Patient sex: M
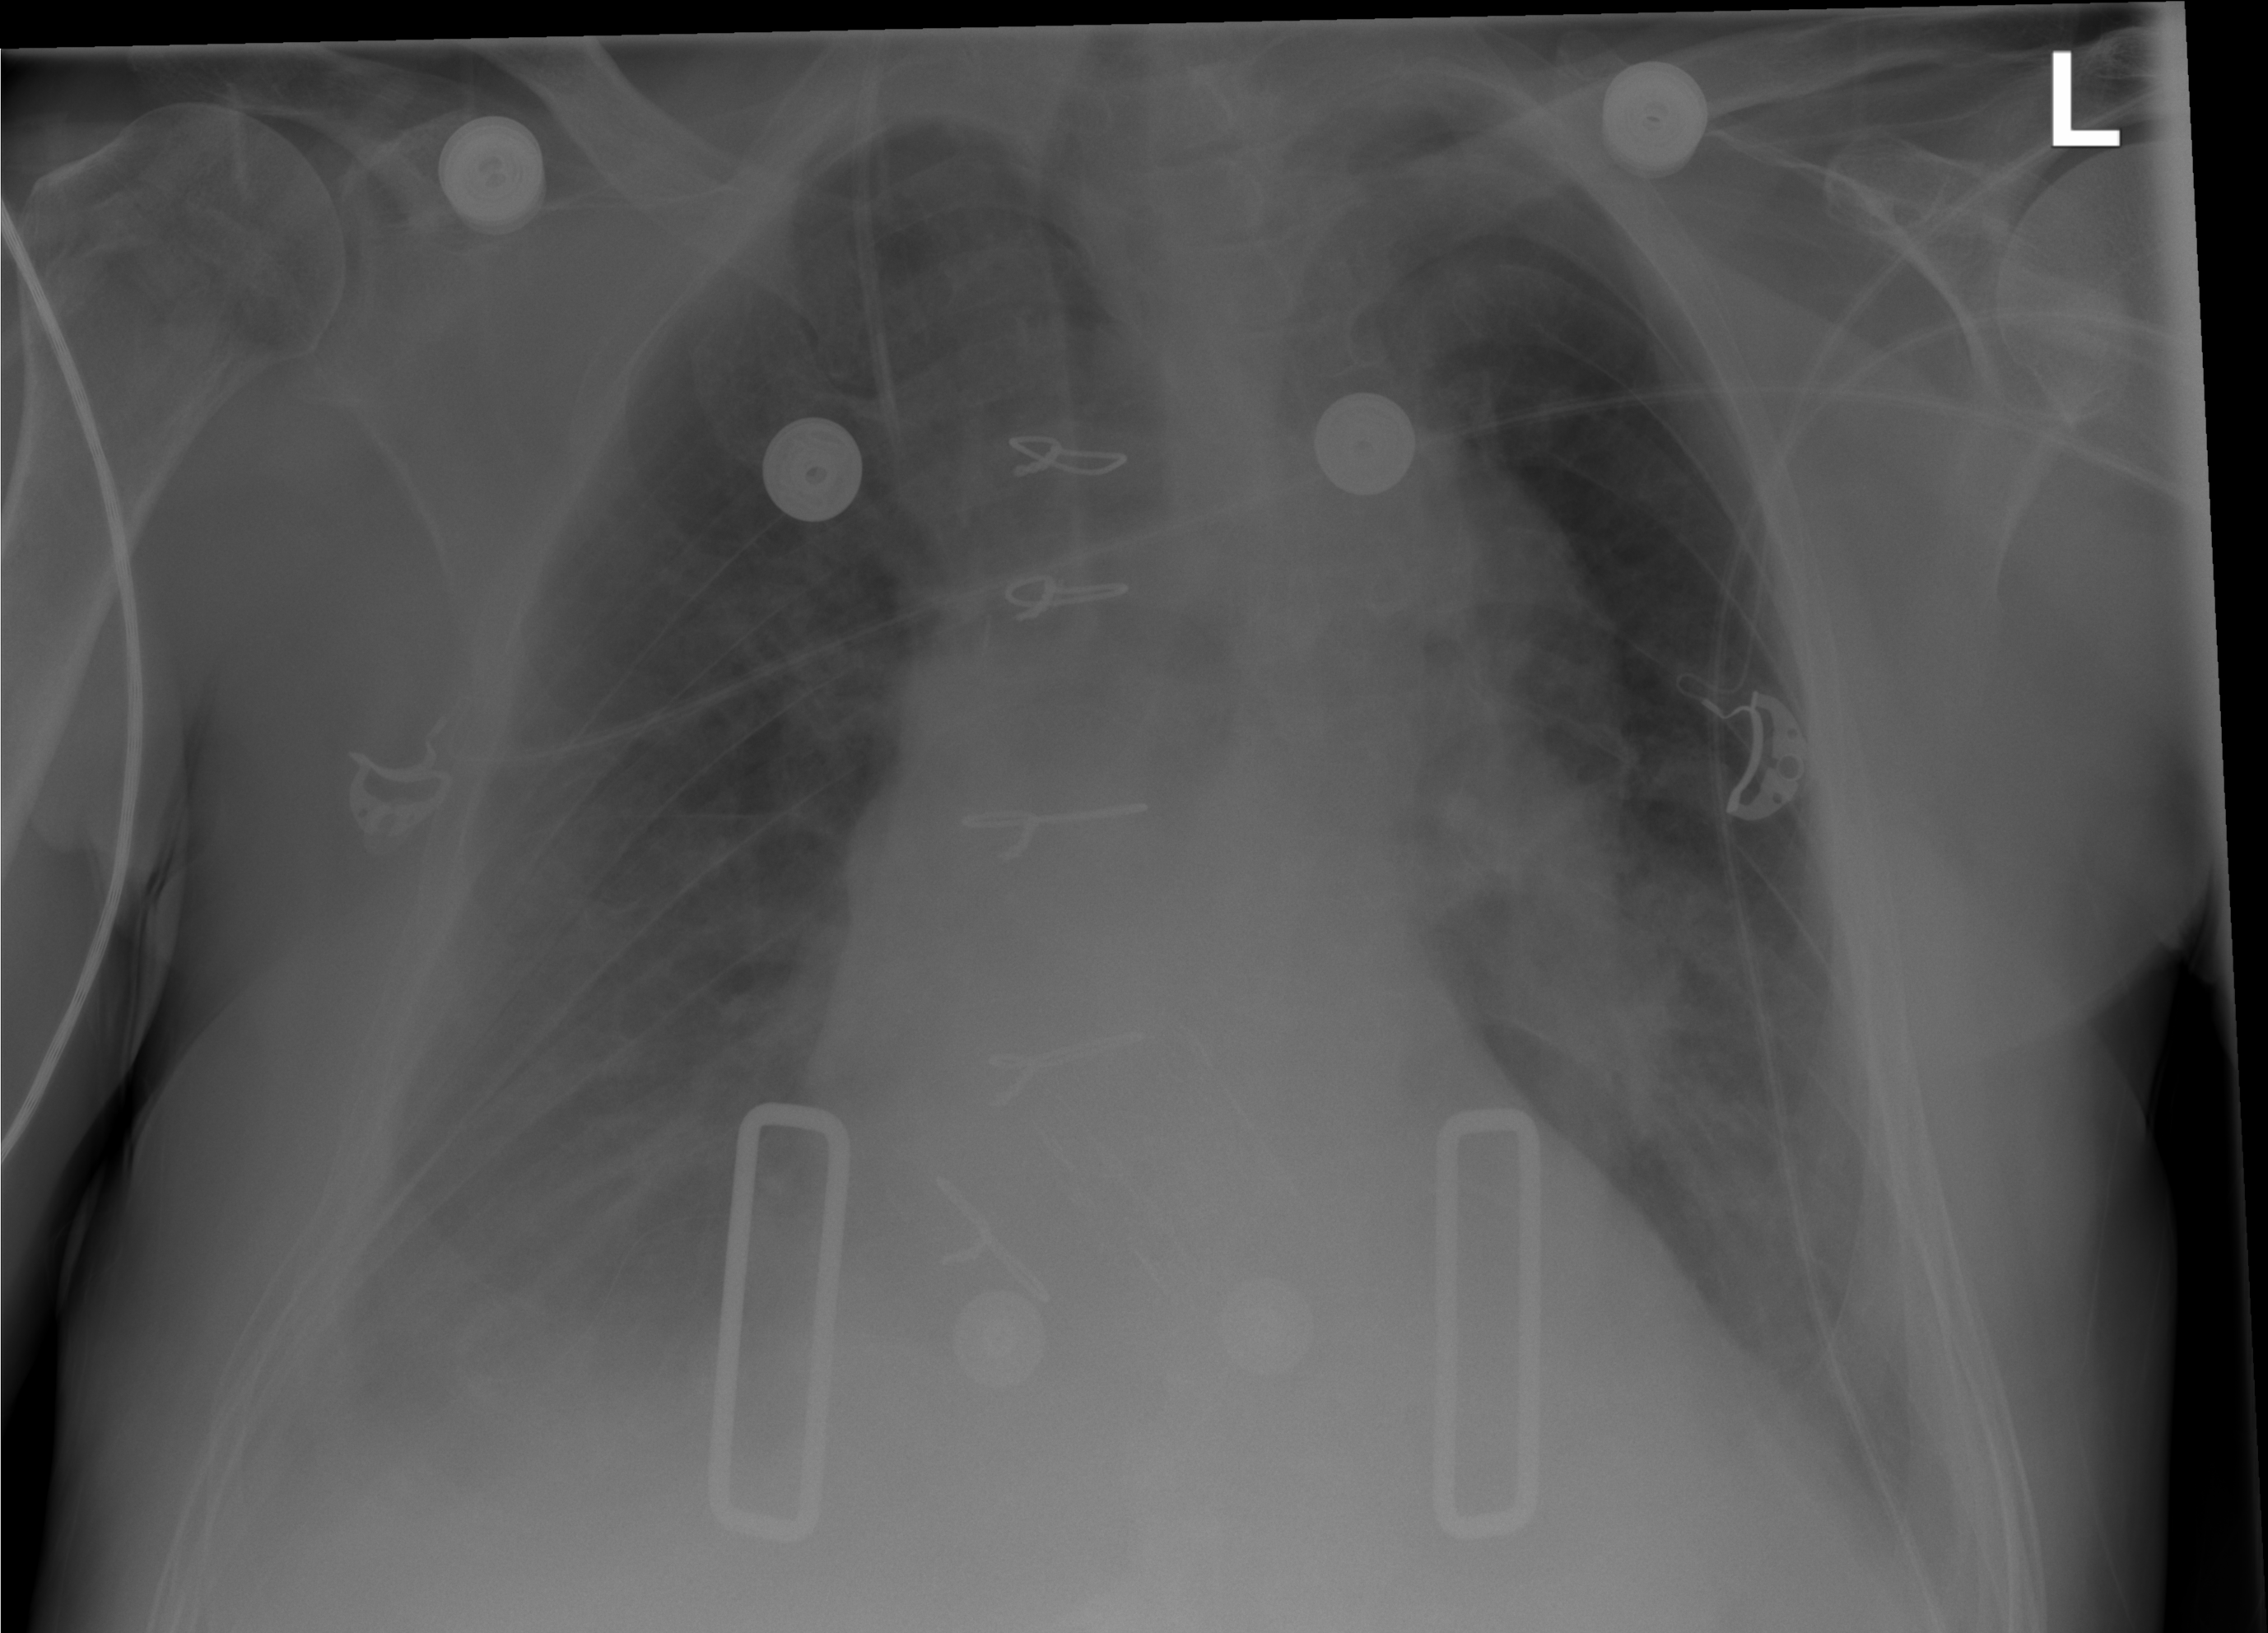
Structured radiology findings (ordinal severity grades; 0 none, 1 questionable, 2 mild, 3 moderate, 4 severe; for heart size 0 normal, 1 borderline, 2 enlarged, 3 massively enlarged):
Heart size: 2
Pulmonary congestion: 2
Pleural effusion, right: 2
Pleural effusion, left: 1
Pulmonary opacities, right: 2
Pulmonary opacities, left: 2
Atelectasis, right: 1
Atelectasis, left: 1